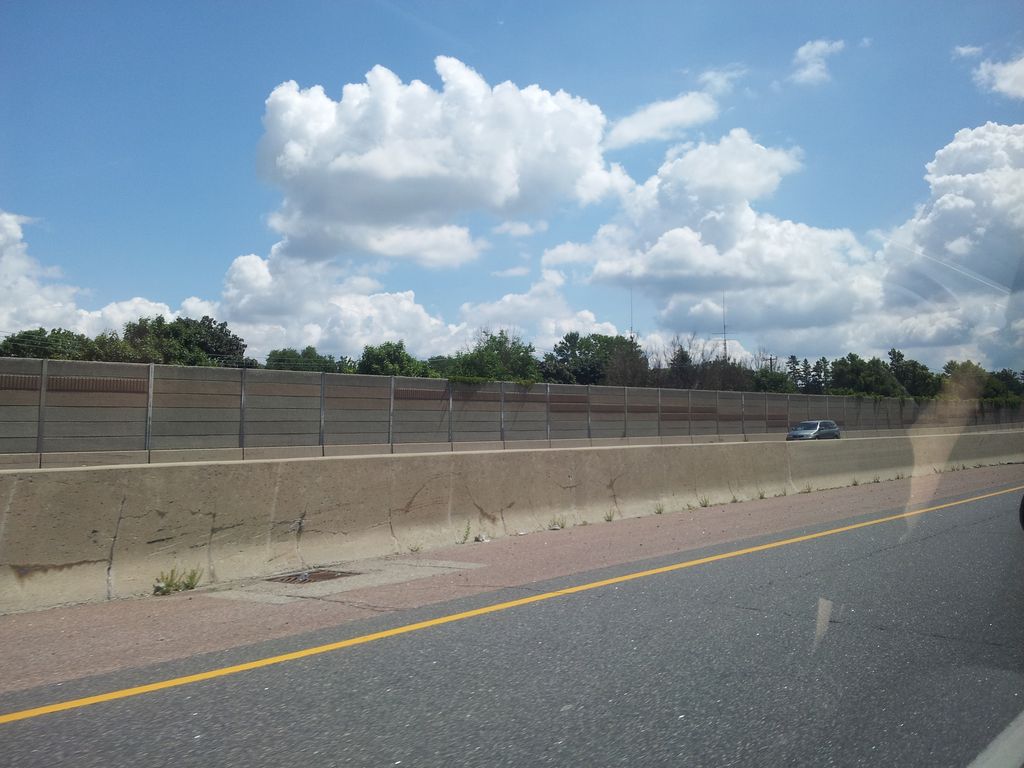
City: kitchener-waterloo